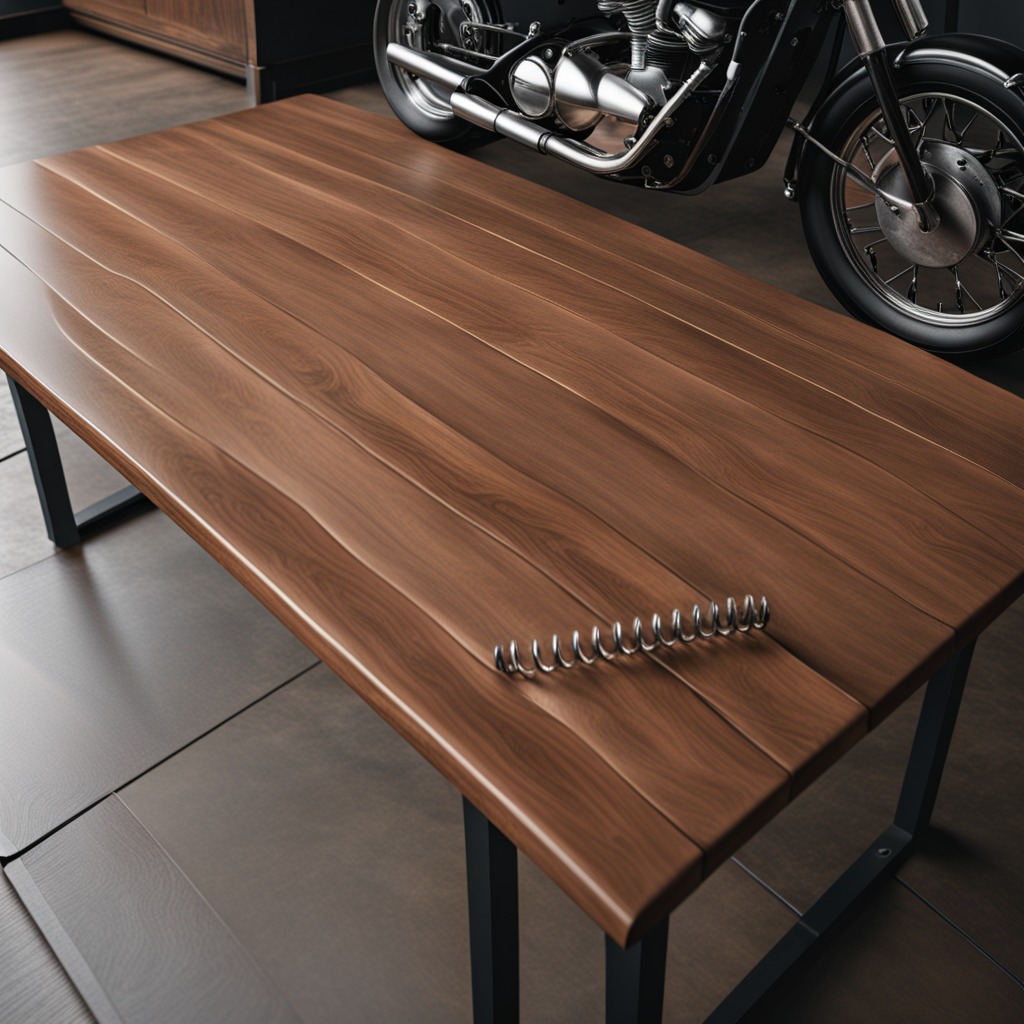
A coiled metal spring is lying on an oil-spilled wooden table in a vintage motorcycle garage.